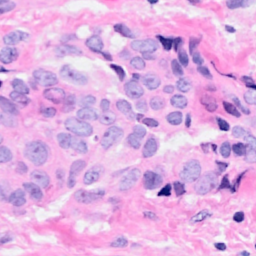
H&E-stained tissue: Breast